Question: The Application restarts before opening. I checked my java code and it's ok. and the application works in android higher than 7. This is a part of my UI 'XML':
'''
<TableRow
android:layout_width="match_parent"
android:layout_height="wrap_content"
android:layout_weight="1">
<Button
android:id="@+id/button_on"
android:layout_width="wrap_content"
android:layout_height="match_parent"
android:text=""
android:background="@drawable/button_shape"
android:textAppearance="@style/Base.TextAppearance.AppCompat.Medium"
android:backgroundTint="@color/colorButtonOpEnabled"
android:textColor="#fff"
android:layout_weight="1"
android:textSize="20sp"
android:layout_margin="2dp"
/>
<Button
android:id="@+id/button_clear"
android:layout_width="wrap_content"
android:layout_height="match_parent"
android:text="CE"
android:background="@drawable/button_shape"
android:backgroundTint="@color/colorButtonCEDisabled"
android:textColor="@color/colorButtonTextDisabled"
android:layout_weight="1"
android:textSize="20sp"
android:enabled="false"
android:layout_margin="2dp"/>
<Button
android:id="@+id/button_correct"
android:layout_width="wrap_content"
android:layout_height="match_parent"
android:text="CORRECT"
android:background="@drawable/button_shape"
android:backgroundTint="@color/colorButtonOpDisabled"
android:textColor="@color/colorButtonTextDisabled"
android:layout_column="3"
android:layout_span="2"
android:layout_weight="2"
android:textSize="20sp"
android:enabled="false"
android:layout_margin="2dp"/>
</TableRow>
'''
When I remove this line or change it to 2 it works (I assigned 3 to create an empty space between button_clear and button_correct) :
'''
android:layout_column="3"
'''
and this is the screen-shot of the app:

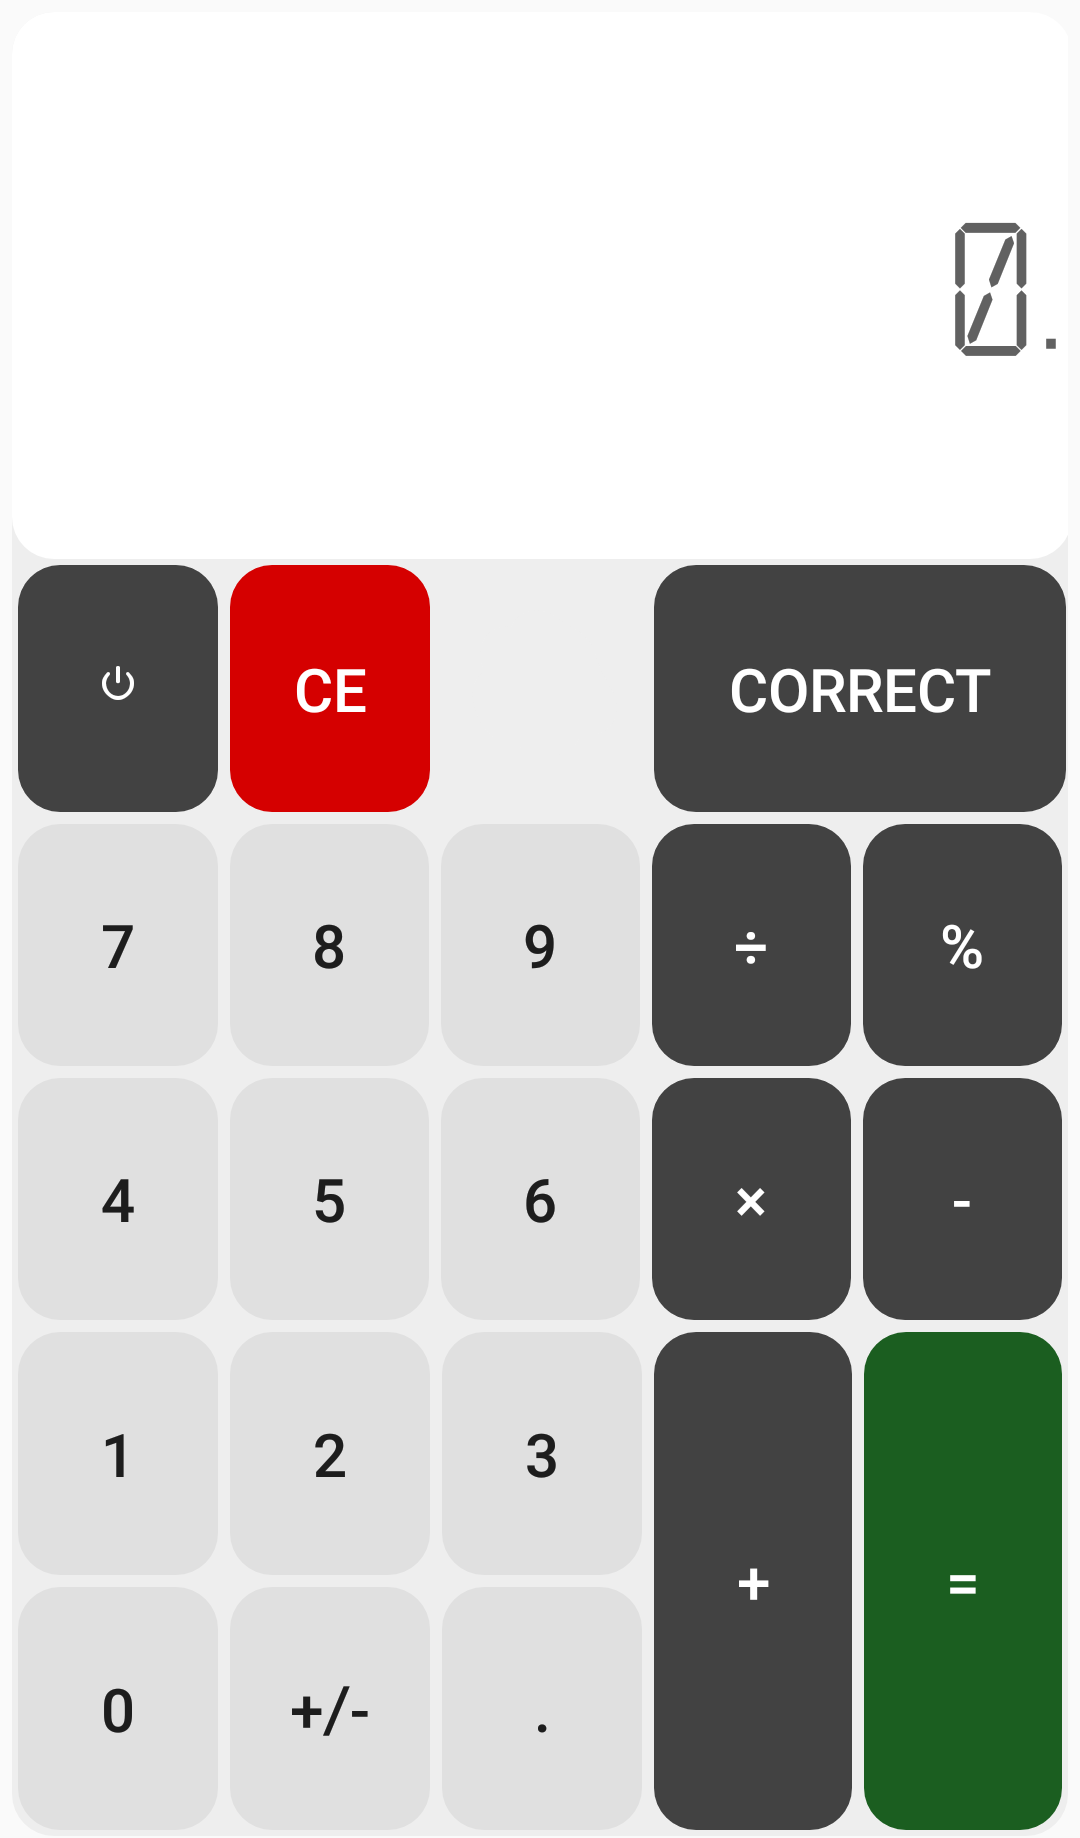
Answer: Add an actual empty View to the 3rd column instead of using 'android:layout_column="3"'